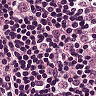
Metastatic tissue present: yes